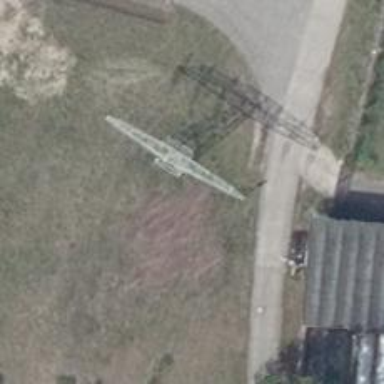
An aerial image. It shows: Power tower.